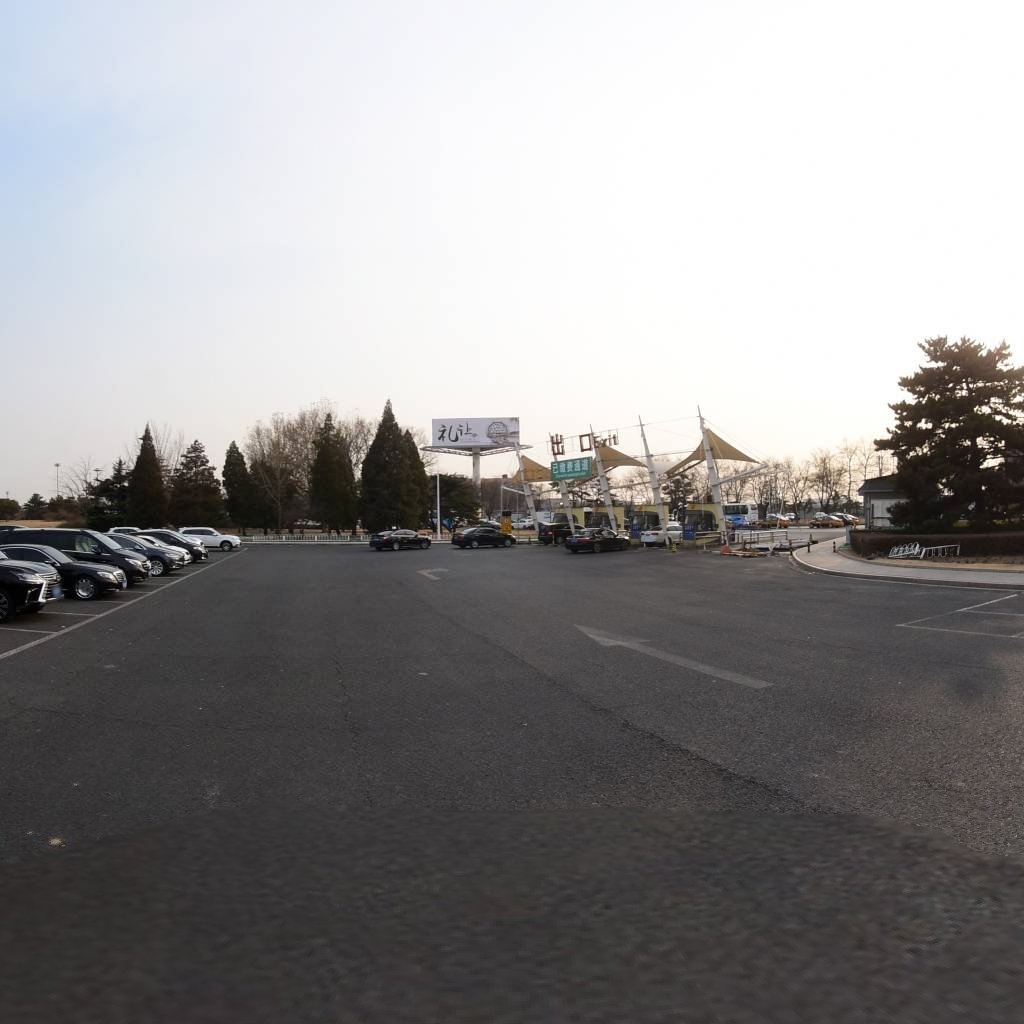
Region: Chaoyang
Road damage annotations: longitudinal crack, transverse crack, longitudinal crack, longitudinal crack